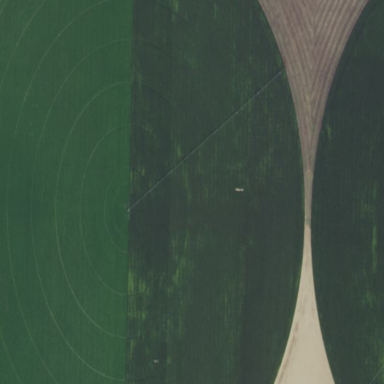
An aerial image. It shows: Farmland with center pivot irrigation system in use.